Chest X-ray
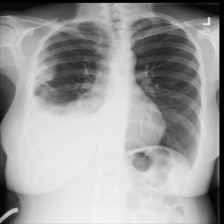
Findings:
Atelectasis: negative
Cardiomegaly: negative
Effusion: negative
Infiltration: negative
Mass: negative
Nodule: negative
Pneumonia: negative
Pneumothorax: negative
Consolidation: negative
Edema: negative
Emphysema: negative
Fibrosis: negative
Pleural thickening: negative
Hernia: negative